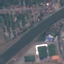
Land use / land cover: River